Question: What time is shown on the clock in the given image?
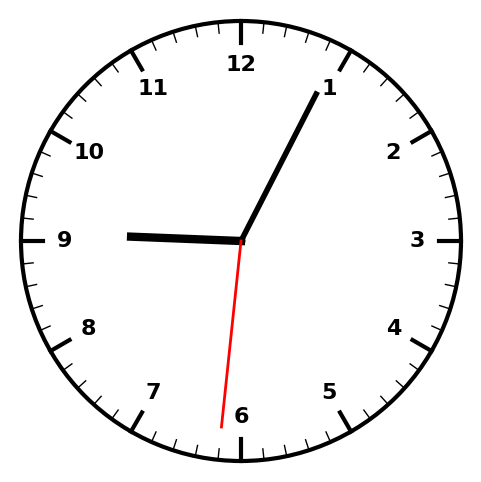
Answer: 09:04:31